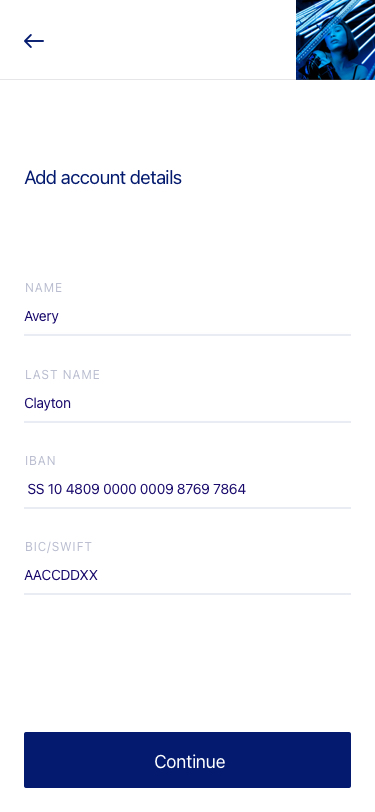
Text in this UI design:
Add account details
Continue